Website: walmart
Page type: gifting
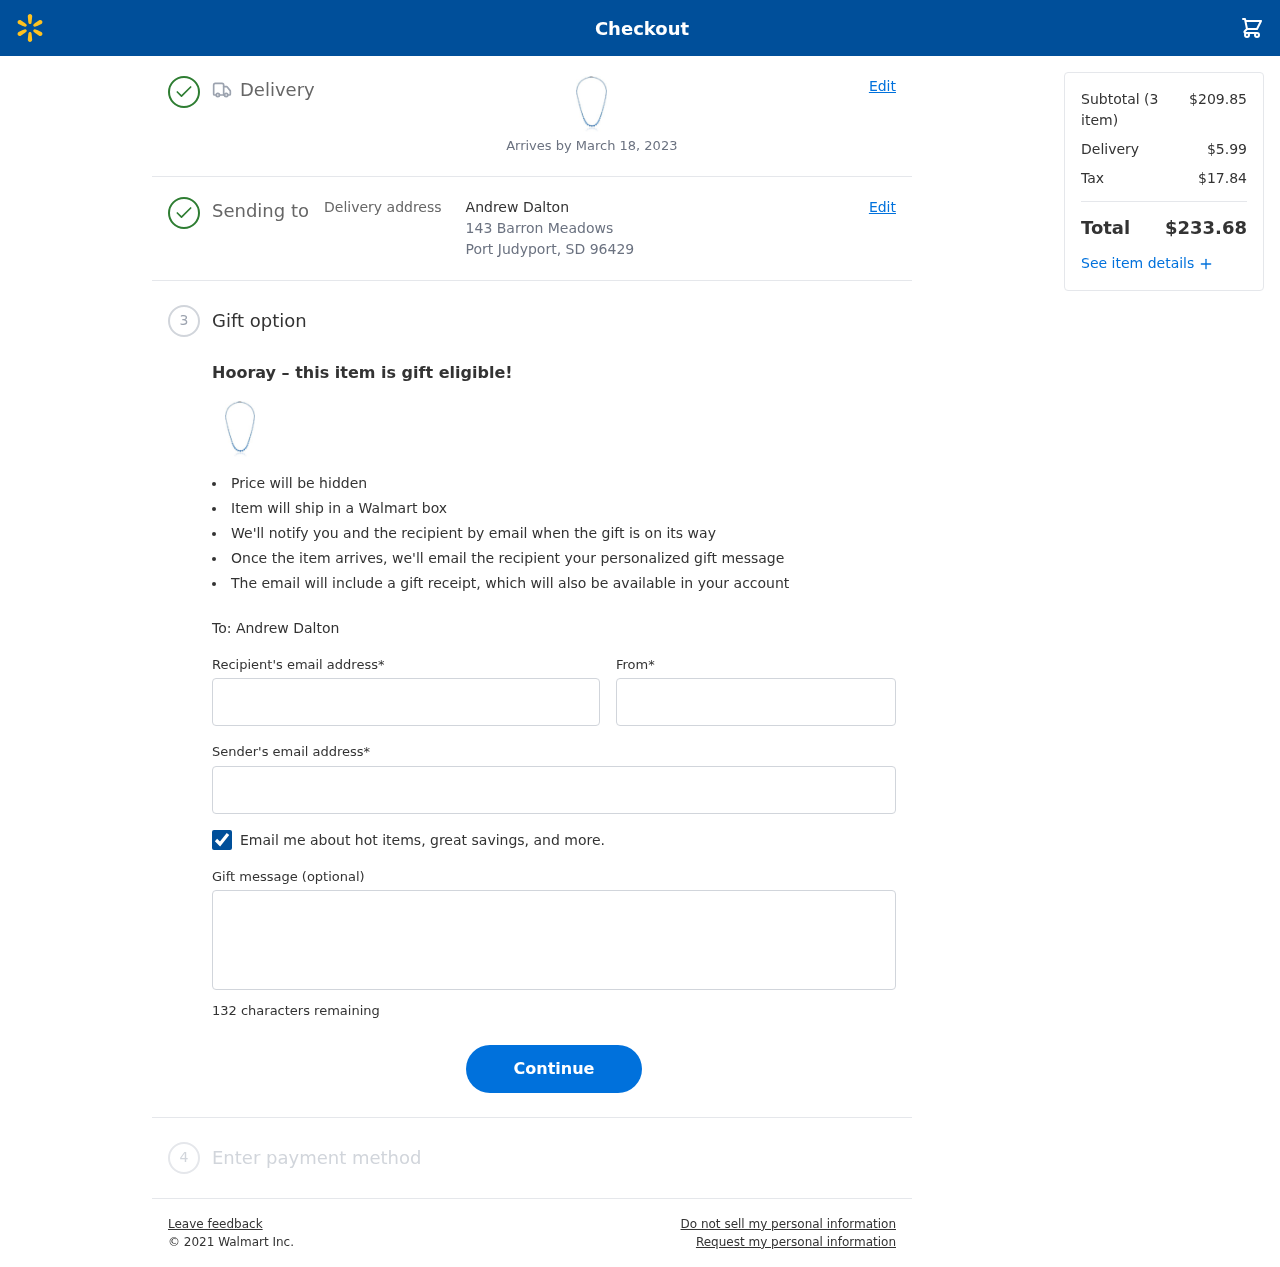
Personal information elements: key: PII_CITY_STATE_ZIP
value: Port Judyport, SD 96429
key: PII_EMAIL
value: ahernandez@hotmail.com
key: PII_FIRSTNAME
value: Alyssa
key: PII_GIFT_EMAIL
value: adalton@gmail.com
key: PII_GIFT_FULLNAME
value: Andrew Dalton
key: PII_GIFT_MESSAGE
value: Hey Andrew, I spotted this beautiful piece and thought it would add some sparkle to your style. Just a little something to brighten your day! Enjoy wearing it!
Alyssa
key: PII_STREET
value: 143 Barron Meadows
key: PII_GIFT_FIRSTNAME
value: Andrew
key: PII_GIFT_LASTNAME
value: Dalton
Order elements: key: ORDER_DELIVERY_DATE
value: Arrives by March 18, 2023
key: ORDER_NUM_ITEMS
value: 3
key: ORDER_SUBTOTAL
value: $209.85
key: ORDER_SHIPPING_COST
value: $5.99
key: ORDER_TAX
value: $17.84
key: ORDER_TOTAL
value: $233.68